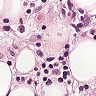
Metastatic tissue present: yes